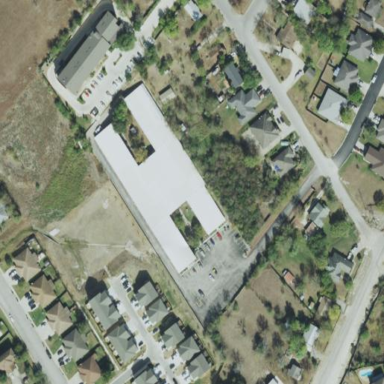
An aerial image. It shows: Nursing home building.